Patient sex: F
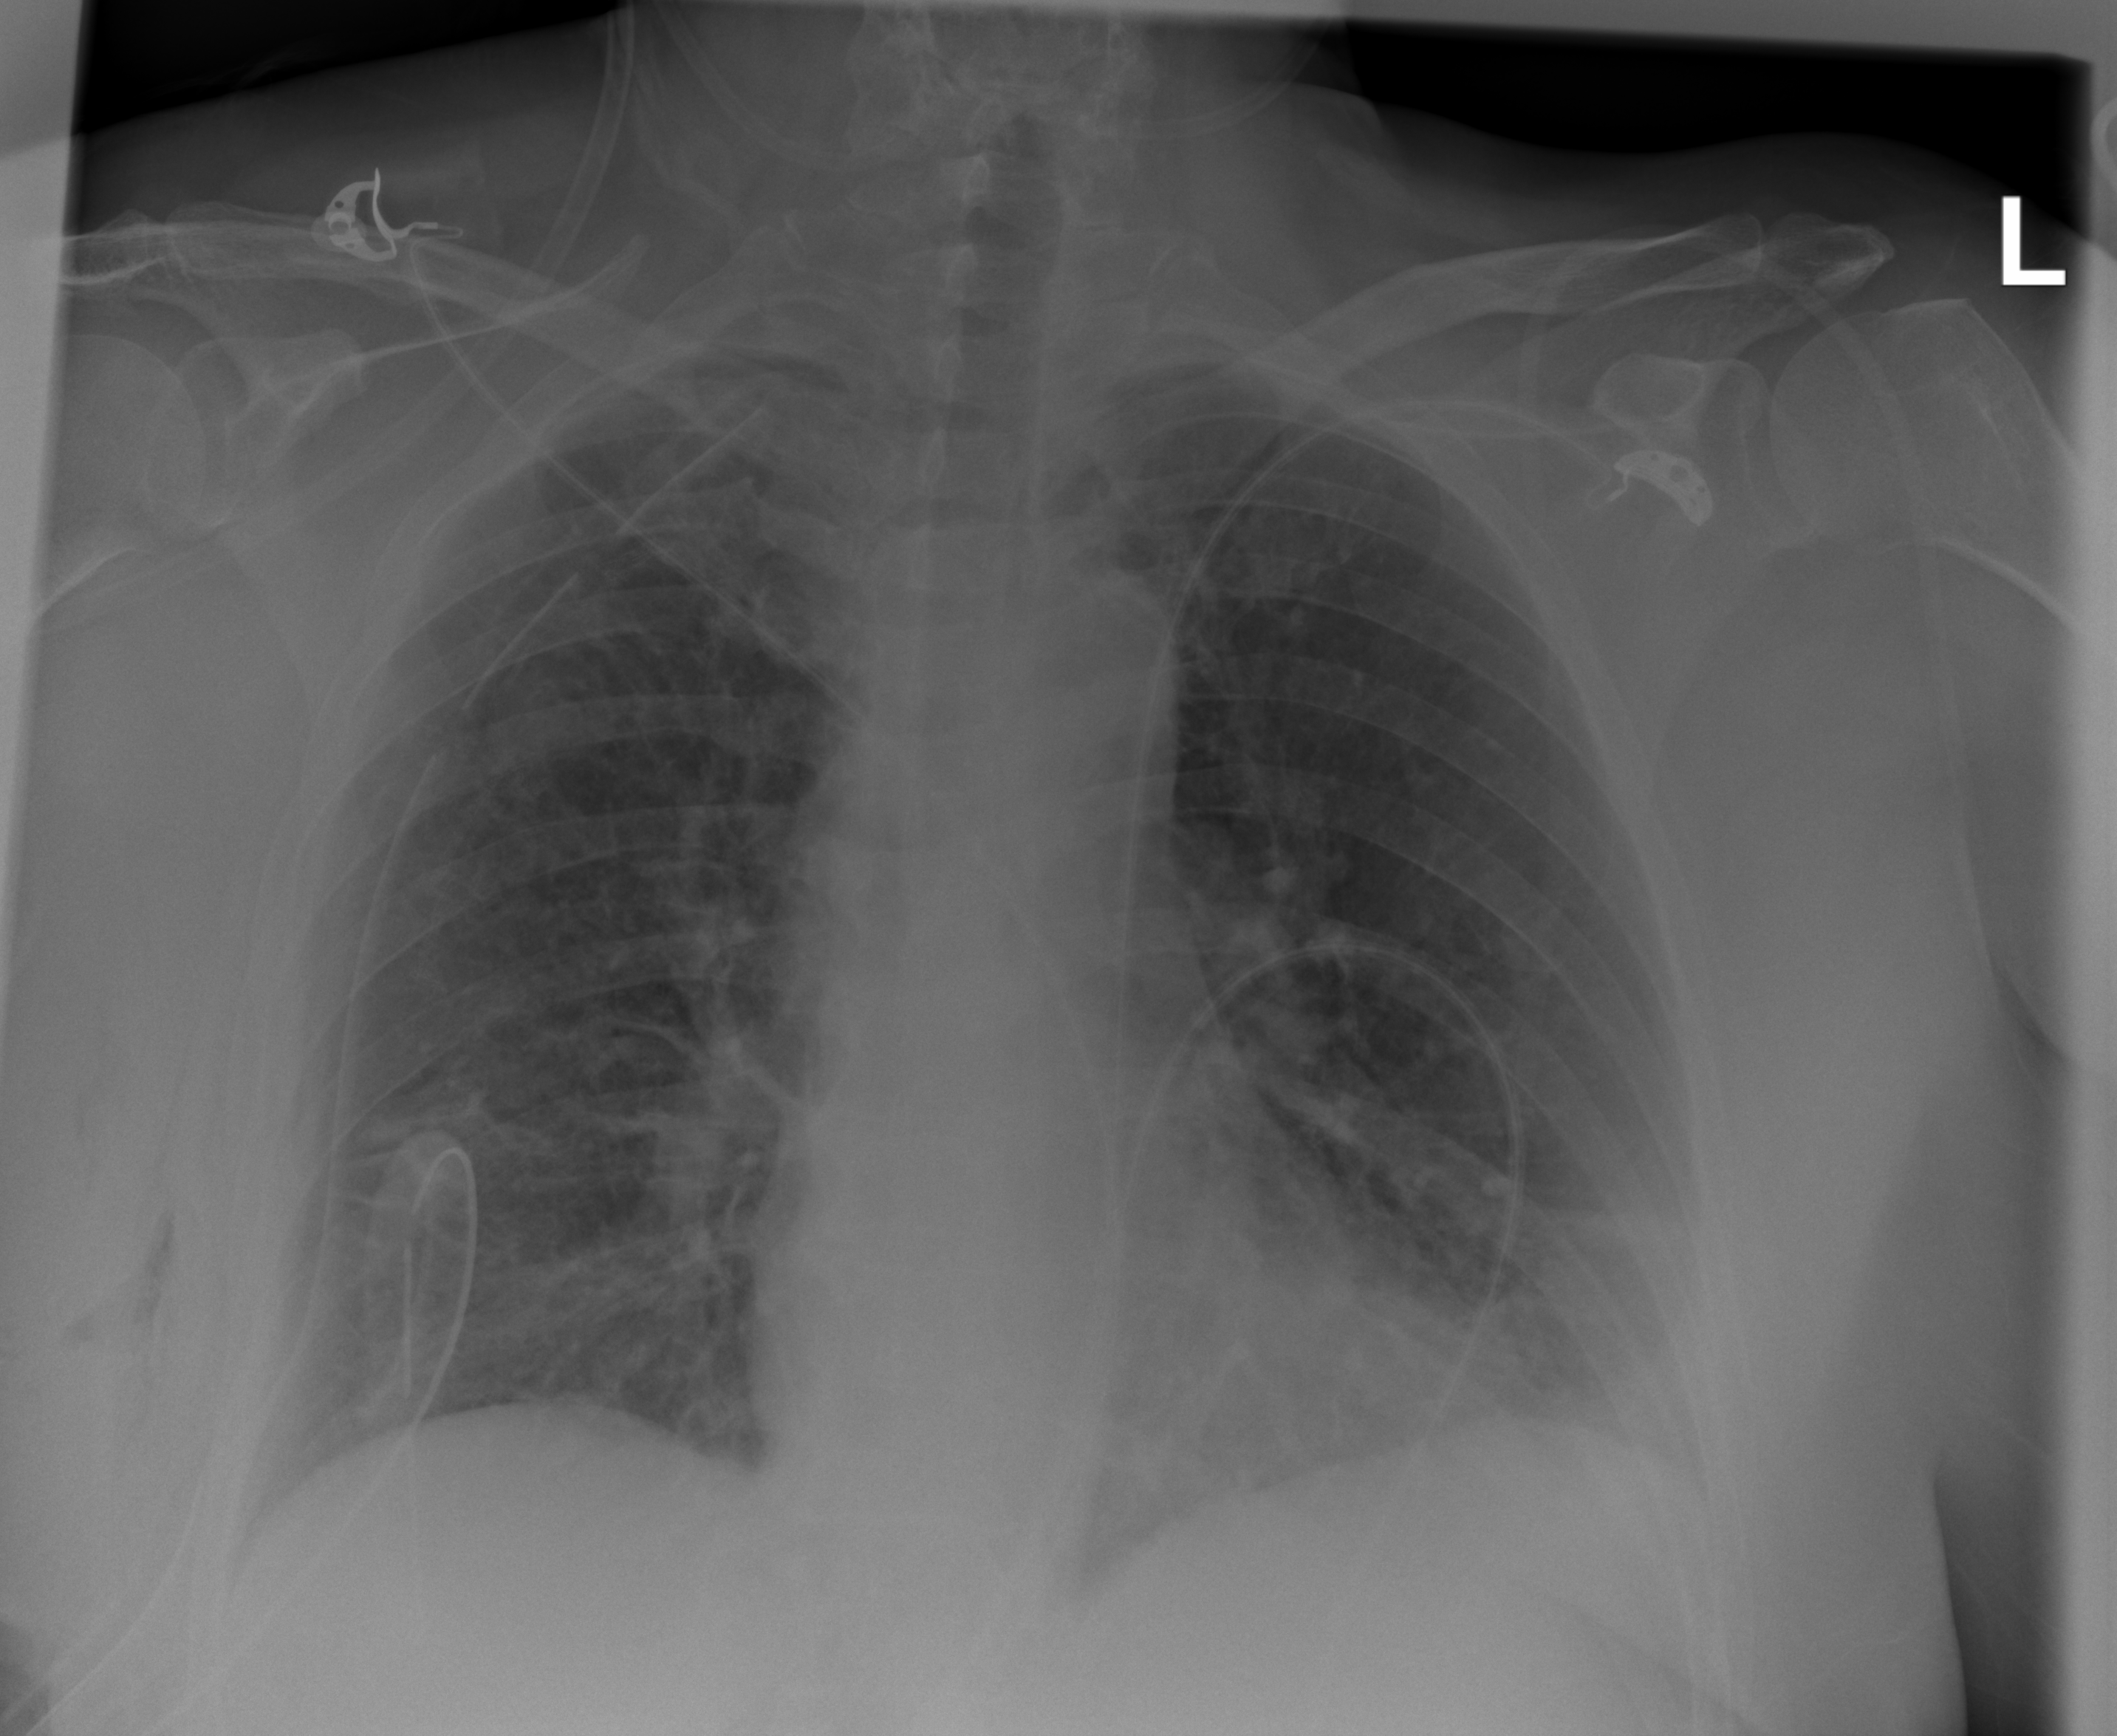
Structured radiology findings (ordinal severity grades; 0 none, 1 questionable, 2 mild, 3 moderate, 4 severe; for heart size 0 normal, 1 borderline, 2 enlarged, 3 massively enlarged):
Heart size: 0
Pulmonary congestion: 0
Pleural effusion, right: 0
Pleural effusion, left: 0
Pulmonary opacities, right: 0
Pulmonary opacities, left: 0
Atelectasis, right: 2
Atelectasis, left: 2